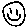
Label: smiley face